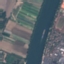
Label: River